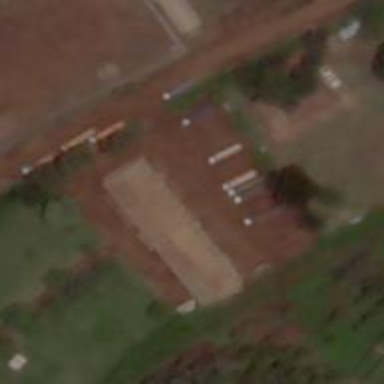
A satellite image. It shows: School.